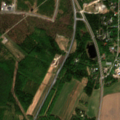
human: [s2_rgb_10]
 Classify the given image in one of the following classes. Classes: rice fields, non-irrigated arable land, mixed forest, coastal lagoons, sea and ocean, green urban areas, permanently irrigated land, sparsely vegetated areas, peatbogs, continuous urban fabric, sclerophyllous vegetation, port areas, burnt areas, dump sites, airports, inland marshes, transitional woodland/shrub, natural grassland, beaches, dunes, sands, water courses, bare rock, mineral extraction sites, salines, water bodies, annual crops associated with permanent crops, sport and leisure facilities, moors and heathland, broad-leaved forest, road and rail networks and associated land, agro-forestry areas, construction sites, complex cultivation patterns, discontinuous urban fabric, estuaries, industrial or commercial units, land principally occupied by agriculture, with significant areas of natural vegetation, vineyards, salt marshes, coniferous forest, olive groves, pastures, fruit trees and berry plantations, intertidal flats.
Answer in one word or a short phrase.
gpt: discontinuous urban fabric, industrial or commercial units, non-irrigated arable land, mixed forest, transitional woodland/shrub